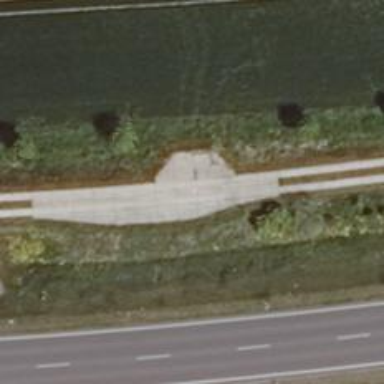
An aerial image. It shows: Passing place on the road.